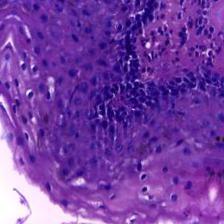
Diagnosis: OSCC